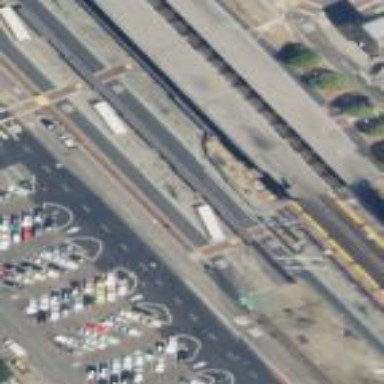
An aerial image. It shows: Platform for public transport. The platform is located by the road.